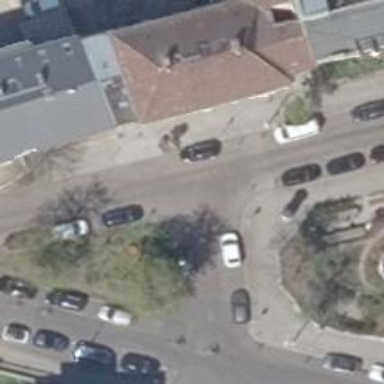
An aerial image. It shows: Residential road with sidewalk on the left. No parking is allowed in the parking lane.